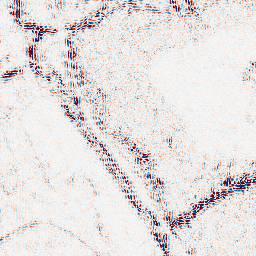
Category: wavelet
Decomposition family: wavelet_dwt
Decomposition parameters: wavelet: db4
level: 2
Upsampling method: sinc_hamming
Upsampling parameters: scale: 2
kernel_size: 8
Upsampling scale: 2